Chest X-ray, PA view. Patient: 40 years old, sex M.
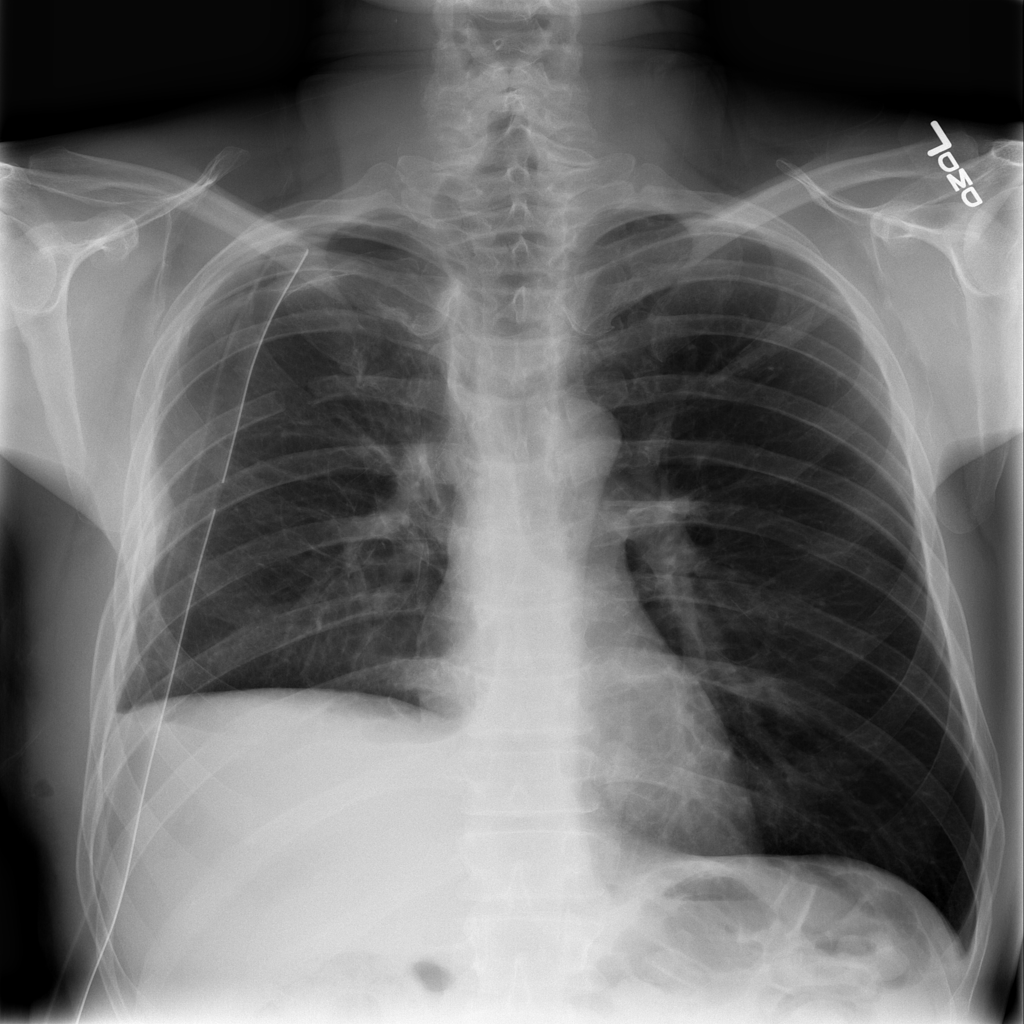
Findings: Infiltration, Pneumothorax